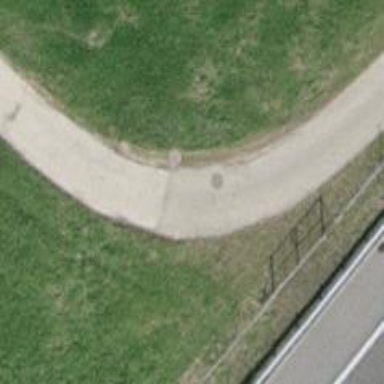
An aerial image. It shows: Service road with high-quality grade 1 track surface.